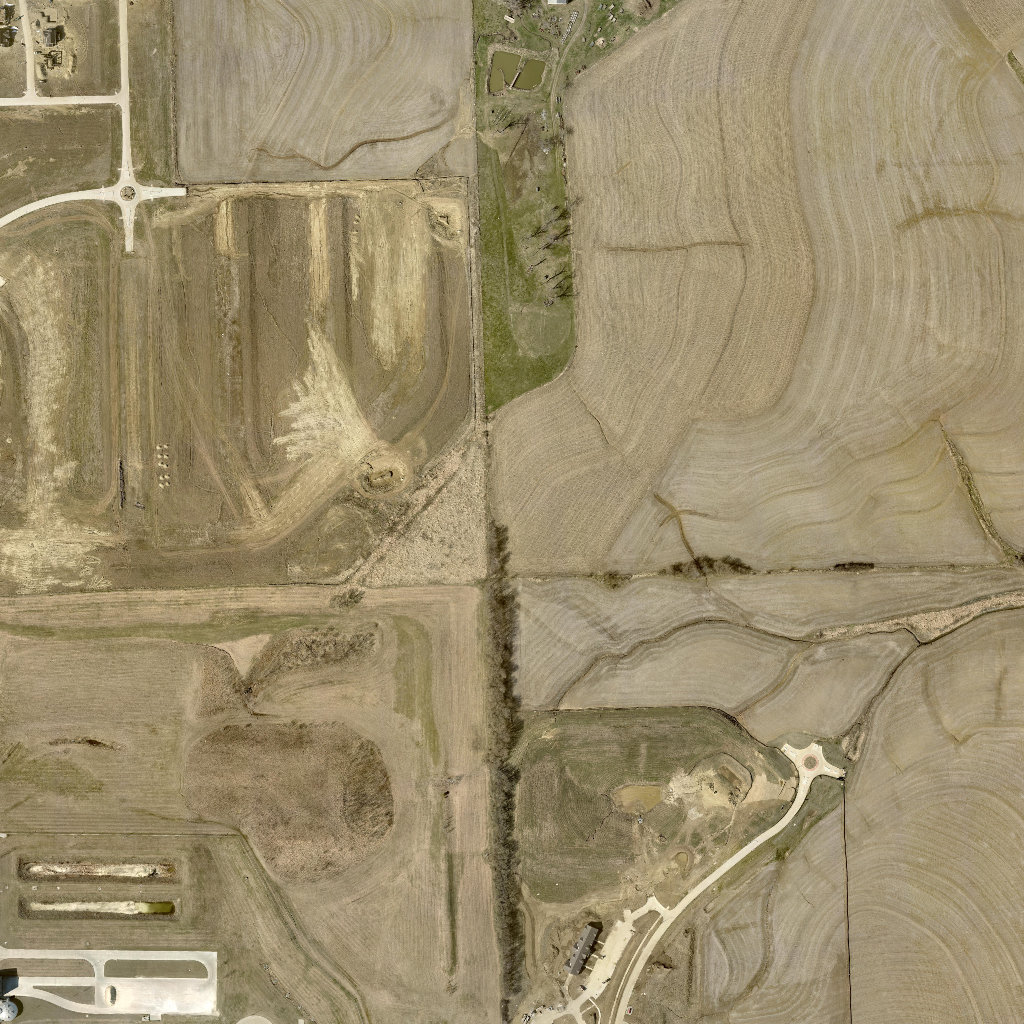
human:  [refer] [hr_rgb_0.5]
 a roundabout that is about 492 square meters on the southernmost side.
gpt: <box>[[77, 72, 80, 76, 0]]</box>